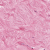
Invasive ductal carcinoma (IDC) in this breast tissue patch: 0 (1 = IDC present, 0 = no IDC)